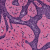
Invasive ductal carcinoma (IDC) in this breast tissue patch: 0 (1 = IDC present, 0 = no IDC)